Interaction volume radius: 5 \u00c5
Interaction volume height: 20 \u00c5
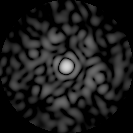
Disorder parameter: 0.8276